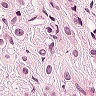
Metastatic tissue present: yes